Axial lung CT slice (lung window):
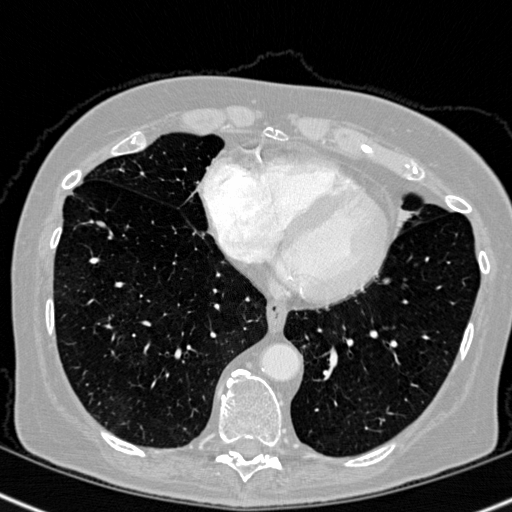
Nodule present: no